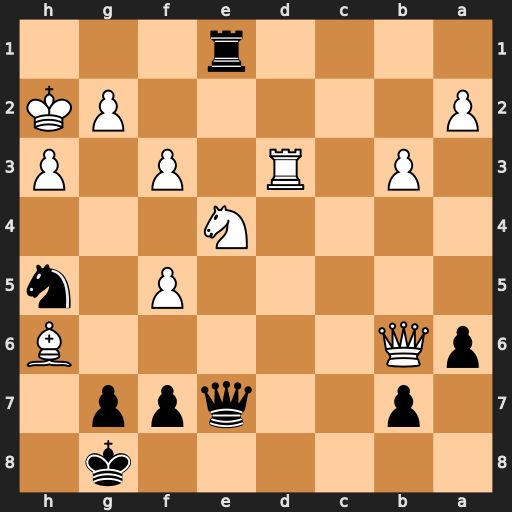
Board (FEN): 6k1/1p2qpp1/pQ5B/5P1n/4N3/1P1R1P1P/P5PK/4r3
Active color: b
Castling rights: -
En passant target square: -
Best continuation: Qe5+ f4 Qxe4 Qd8+ Kh7